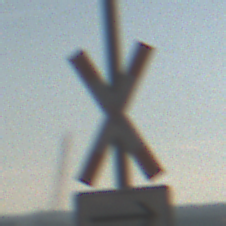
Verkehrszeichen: Andreaskreuz
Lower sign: RichtungsangabeDurchPfeile4
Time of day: MorningAfternoon
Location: Outdoor (Nature)
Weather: PartlyCloudy
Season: NotSpecified
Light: Natural